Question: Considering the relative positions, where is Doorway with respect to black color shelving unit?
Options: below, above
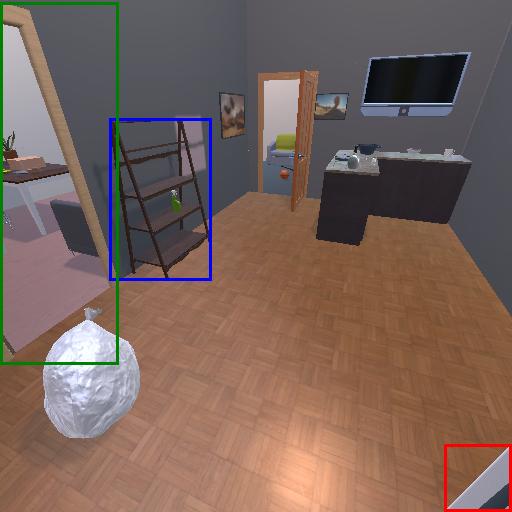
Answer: below